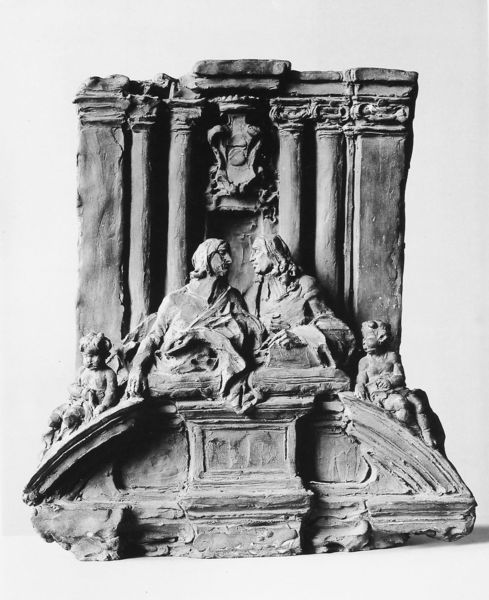
Titel: Denkmal für Pietro und Francesco Bolognetti
Künstler: Francesco Aprile
Institution: London, Victoria and Albert Museum
Schlagwörter: säulen, falten, hände, figur, paar, ton, modell, giebel, figuren, könig, plastik, denkmal, entwurf, wappen, büsten, putten, kleinplastik, objekt, grabmal, kreamik, könug